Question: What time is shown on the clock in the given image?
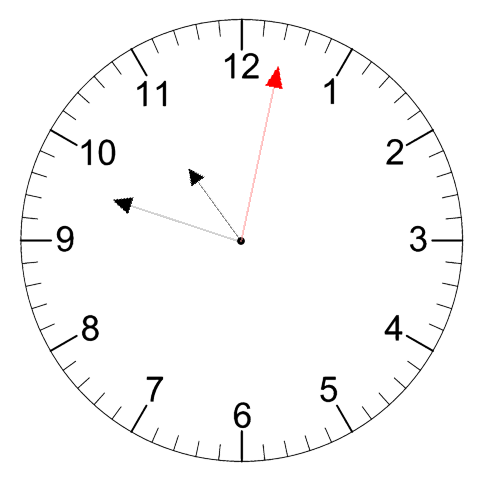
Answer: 10:48:02